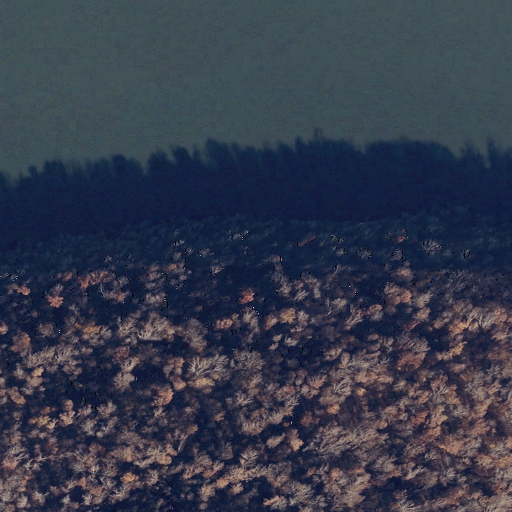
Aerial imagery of cliff(s) in Alabama named Short Creek Bluff containing open water, deciduous forest, and evergreen forest